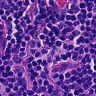
Metastatic tissue present: no